【题型】选择题　【知识点】立体几何　【难度】medium
在正方体$ABCD-A_1B_1C_1D_1$中，下列结论错误的是（ ）

A. $(\overrightarrow{A_1A}+\overrightarrow{A_1D_1}+\overrightarrow{A_1B_1})^2 = 3\overrightarrow{A_1B_1}^2$
B. 向量$\overrightarrow{AD_1}$与$\overrightarrow{A_1B}$的夹角是$120^\circ$
C. $\overrightarrow{A_1C}\cdot(\overrightarrow{A_1B_1}-\overrightarrow{A_1A}) = 0$
D. 这个正方体的体积为$|\overrightarrow{AB}\cdot\overrightarrow{AA_1}\cdot\overrightarrow{AD}|$
【解答】

\textbf{【答案】} D

\textbf{【知识点】} 空间向量加减运算的几何表示、空间向量数乘运算的几何意义、空间向量数量积的应用。

\textbf{【分析】} 利用正方体的结构特征、性质，及空间向量加减、数乘的几何意义，数量积的运算规律判断。

\textbf{【详解】} 如下图所示正方体，根据各向量对应线段的位置关系，各项判断如下：

- **对于A**：$\overrightarrow{A_1D_1}+\overrightarrow{A_1A}+\overrightarrow{A_1B_1}=\overrightarrow{AC_1}$，则$\overrightarrow{A_1A}+\overrightarrow{A_1D_1}+\overrightarrow{A_1B_1}=\overrightarrow{A_1A}+\overrightarrow{AC_1}=\overrightarrow{AC}$，
所以$(\overrightarrow{A_1A}+\overrightarrow{A_1D_1}+\overrightarrow{A_1B_1})^2=\overrightarrow{AC}^2=(\sqrt{3}|\overrightarrow{A_1B_1}|)^2=3\overrightarrow{A_1B_1}^2$，对；

- **对于B**：
\[
\cos\langle\overrightarrow{AD_1},\overrightarrow{A_1B}\rangle = \frac{\overrightarrow{AD_1}\cdot\overrightarrow{A_1B}}{|\overrightarrow{AD_1}||\overrightarrow{A_1B}|} = \frac{(AD+AA_1)\cdot(AB-AA_1)}{|\overrightarrow{AD_1}||\overrightarrow{A_1B}|} = \frac{-|AA_1|^2}{\sqrt{2}|AA_1|\cdot\sqrt{2}|AA_1|} = -\frac{1}{2}
\]
又$\langle\overrightarrow{AD_1},\overrightarrow{A_1B}\rangle\in[0,\pi]$，所以向量$\overrightarrow{AD_1}$与$\overrightarrow{A_1B}$的夹角是$120^\circ$，对；

- **对于C**：
\[
\begin{aligned}
\overrightarrow{A_1C}\cdot(\overrightarrow{A_1B_1}-\overrightarrow{A_1A}) &= (A_1A+AD+AB)\cdot(AB_1-A_1A) \\
&= A_1A\cdot AB_1 + AD\cdot AB_1 + AB^2 - A_1A^2 - AD\cdot A_1A - AB\cdot A_1A \\
&= 0 + 0 + |AB|^2 - |AA_1|^2 - 0 - 0 = 0
\end{aligned}
\]
对；

- **对于D**：由正方体的结构易知$|\overrightarrow{AB}\cdot\overrightarrow{AA_1}\cdot\overrightarrow{AD}|=0$，错。

故选：D。

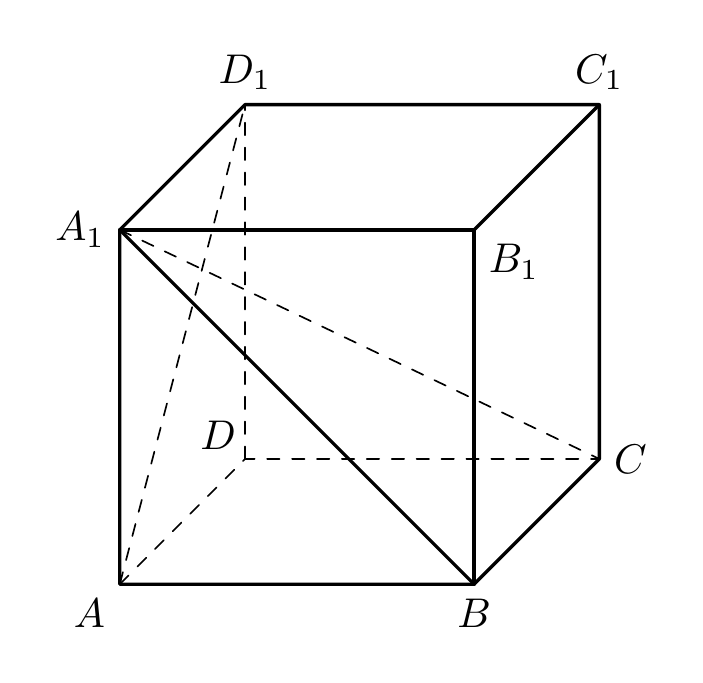